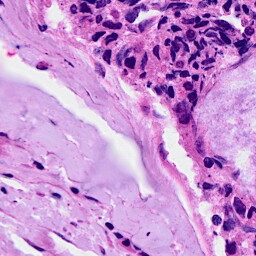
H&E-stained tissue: Breast